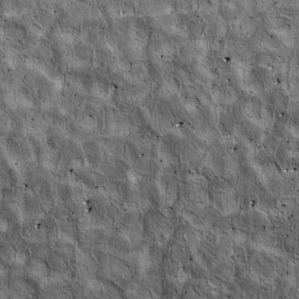
Label: non_frost